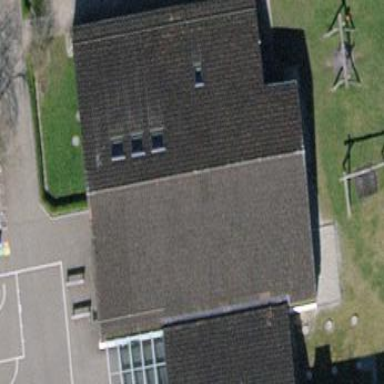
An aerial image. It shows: School building.